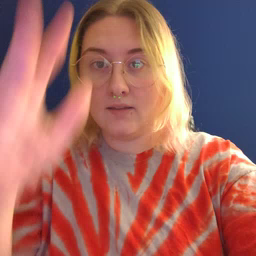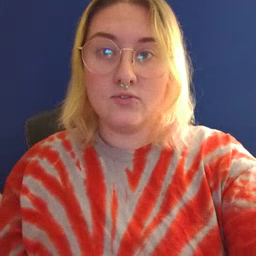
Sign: yourself